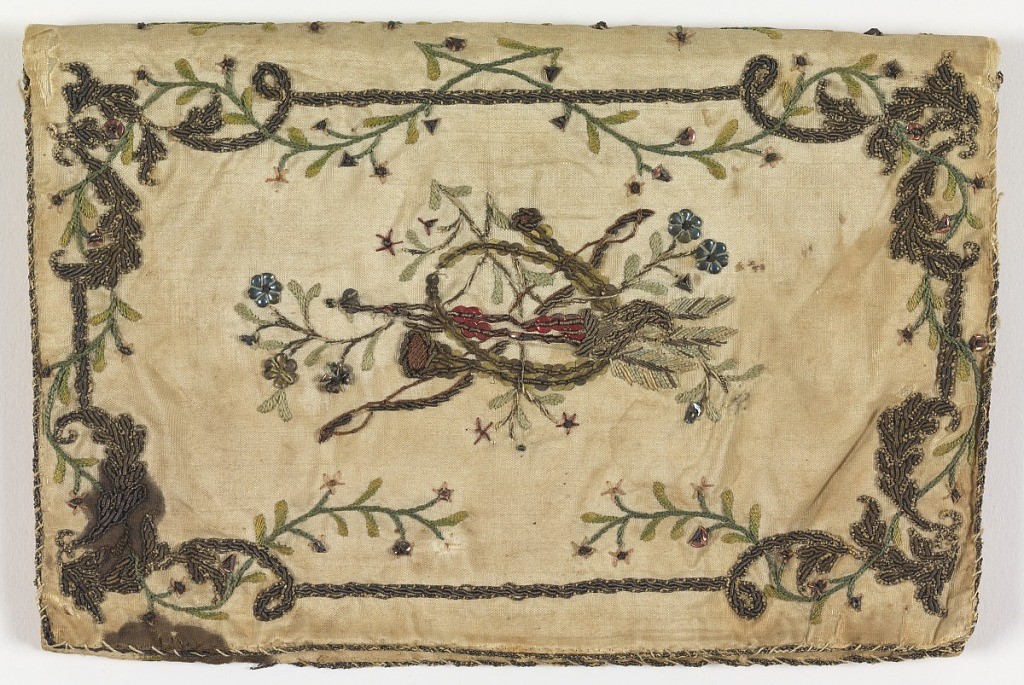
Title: Letter case
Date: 18th century
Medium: silk and metallic thread embroidery on silk foundation Technique: embroidered on satin foundation
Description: White silk embroidered in floral designs with borders.